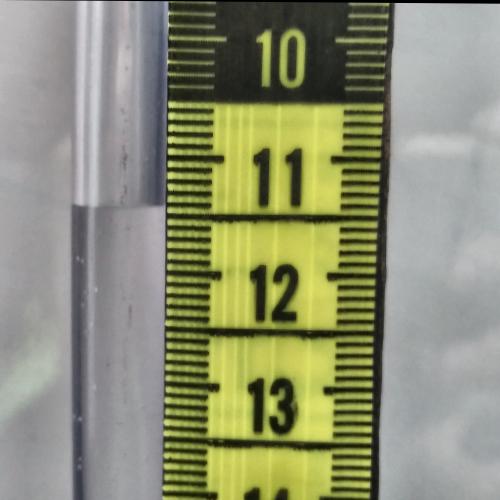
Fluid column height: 11.4 cm